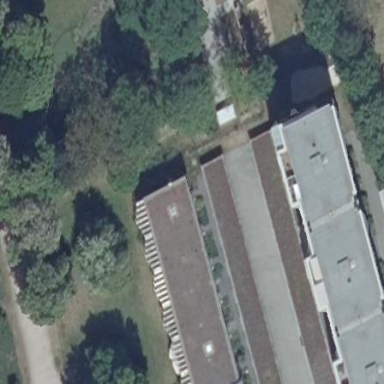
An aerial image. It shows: White building with flat roof made of tar paper in dimgray color.